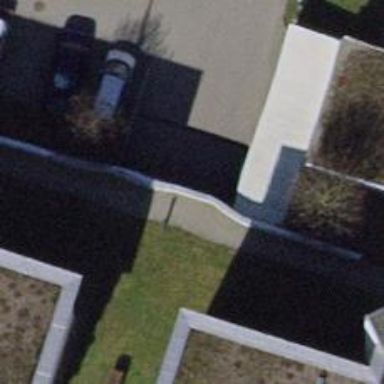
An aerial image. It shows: Parking area.